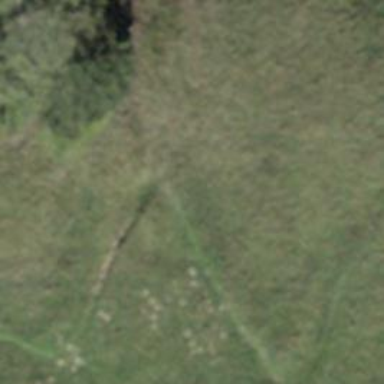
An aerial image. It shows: Path.